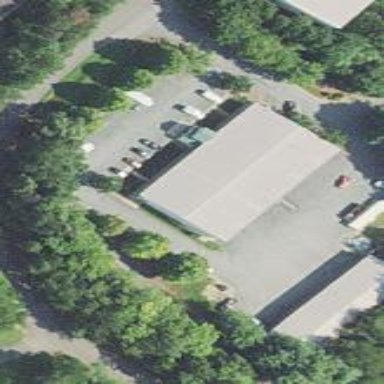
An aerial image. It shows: Warehouse building.